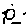
Label: sun